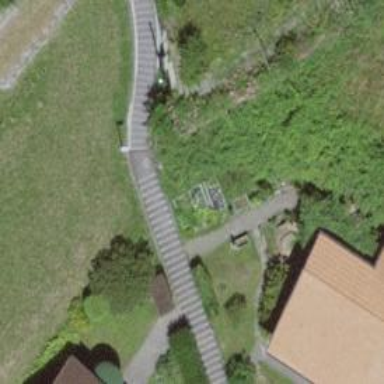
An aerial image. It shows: Set of steps on the road.